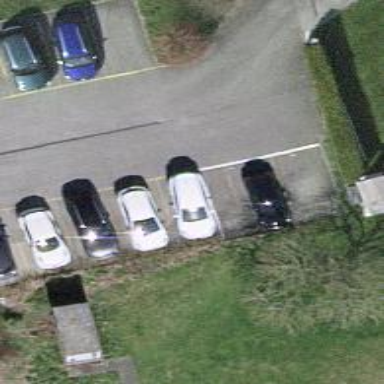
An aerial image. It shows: Parking area.